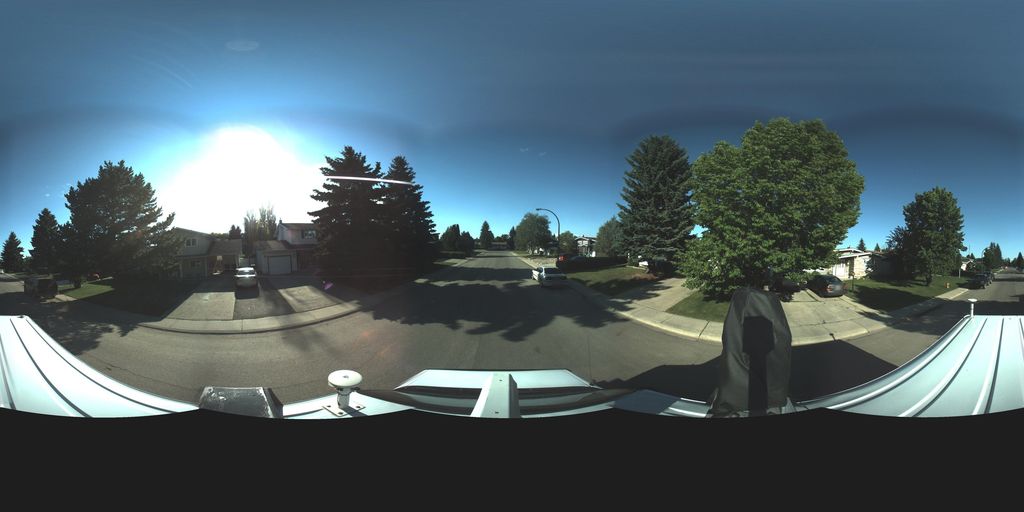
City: saskatoon